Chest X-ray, PA view. Patient: 21 years old, sex F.
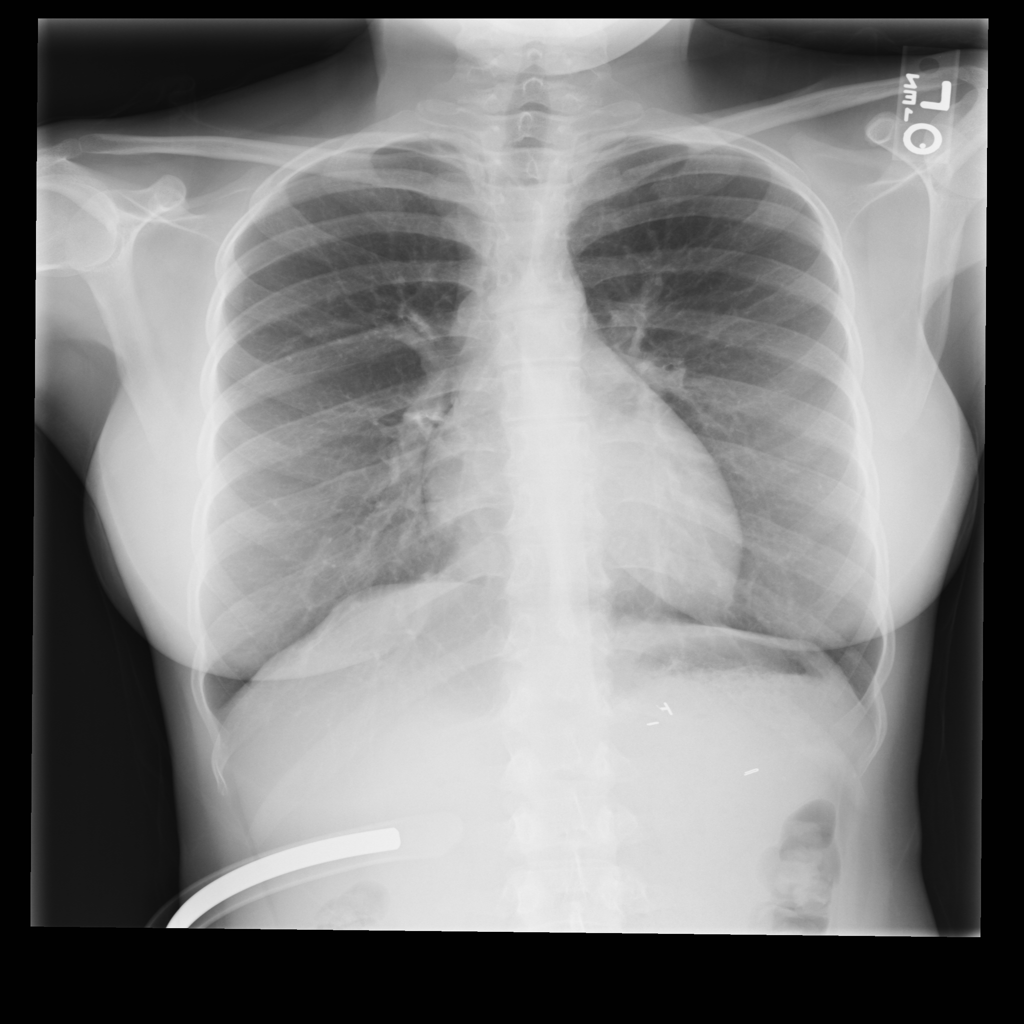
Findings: No Finding